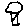
Label: tree